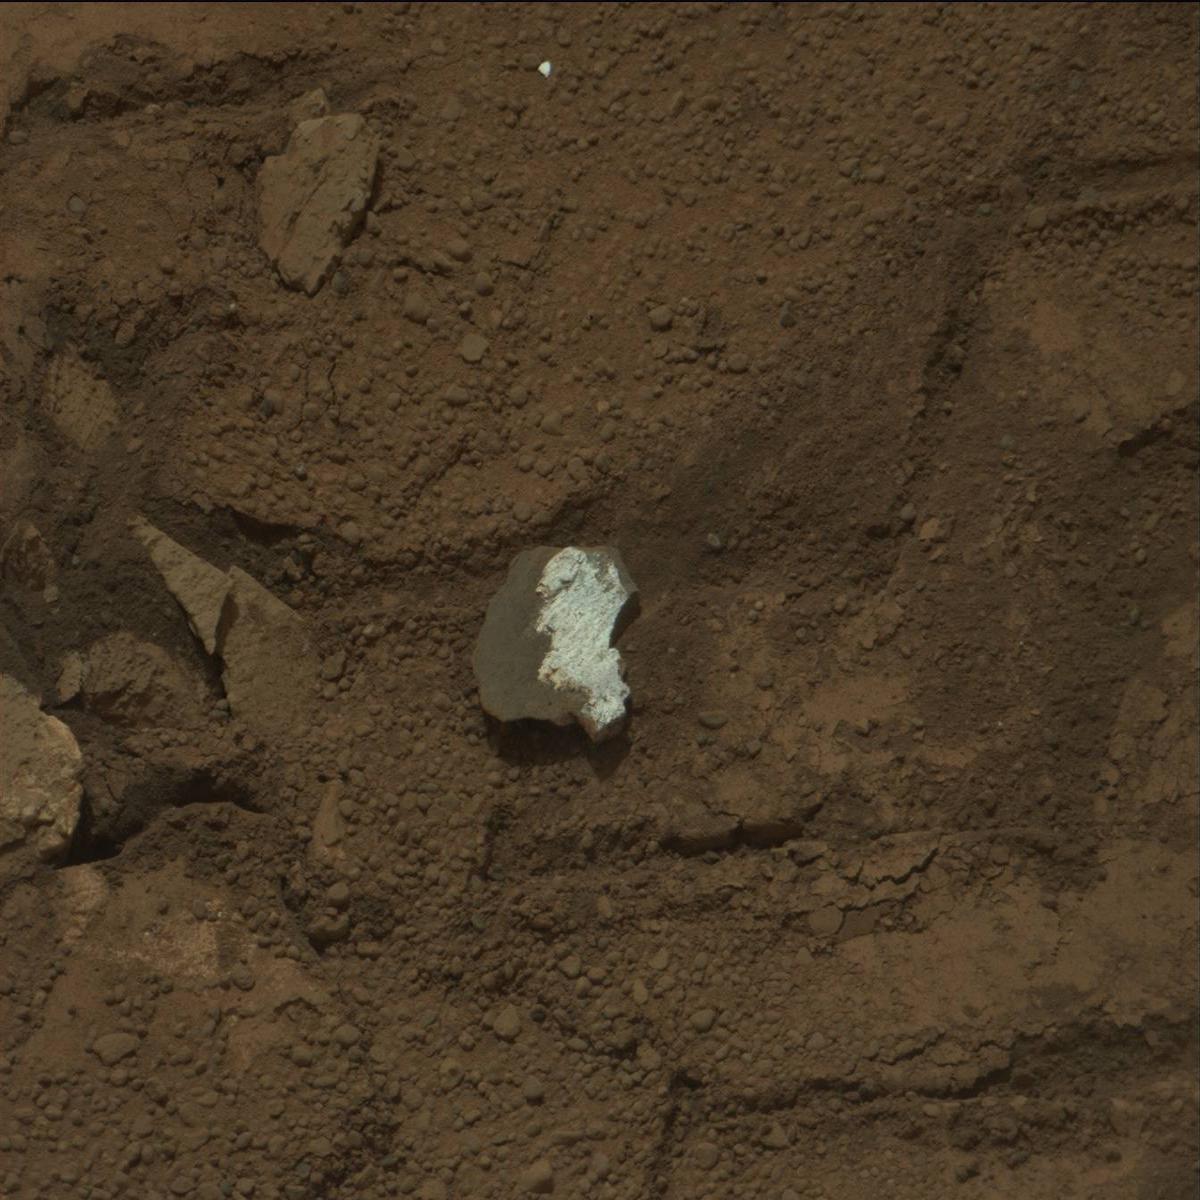
Terrain classes present: Bedrock, Rock, Sand / Soil, Track